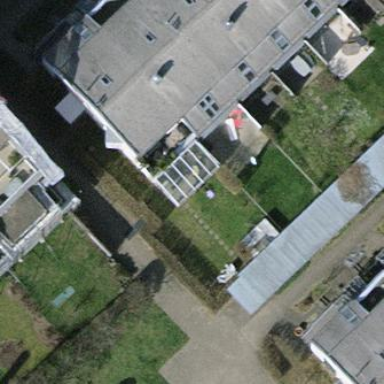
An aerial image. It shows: Simple and straightforward house.